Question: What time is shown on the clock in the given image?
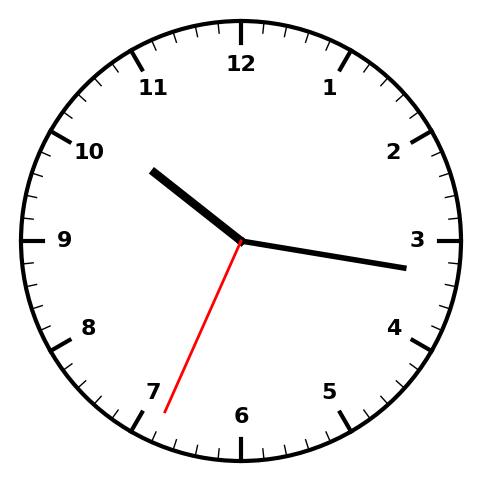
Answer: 10:16:34